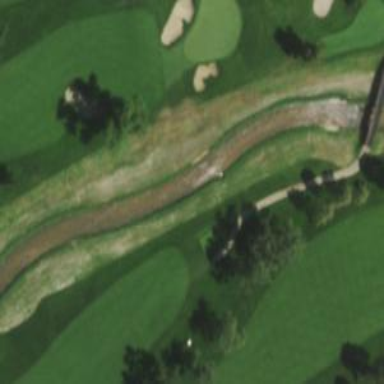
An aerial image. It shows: Well-maintained path specifically designed for golf carts.